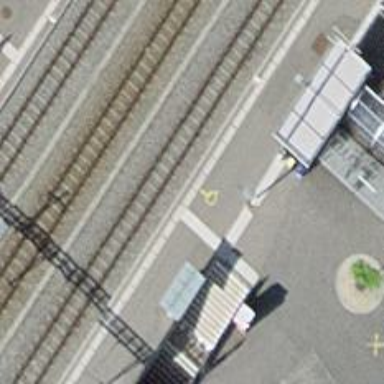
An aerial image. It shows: Narrow-gauge railway track with electrified contact line. The railway has one track.